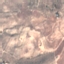
Land use / land cover: PermanentCrop